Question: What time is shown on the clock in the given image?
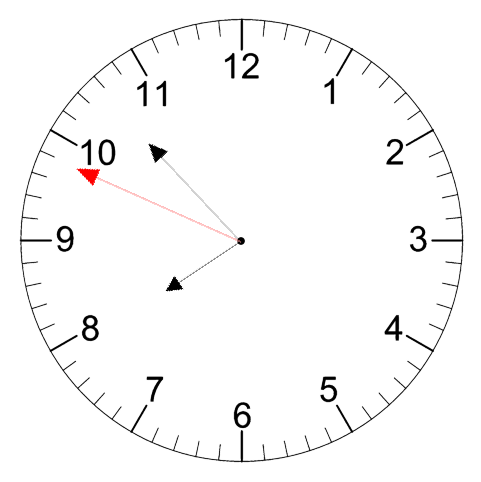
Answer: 07:52:49